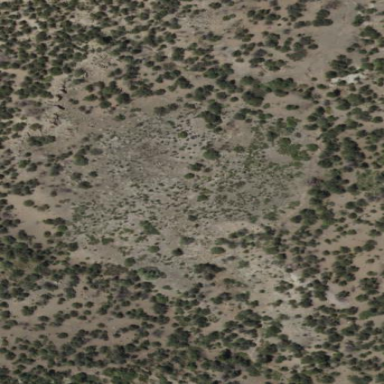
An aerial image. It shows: Area covered in scrub vegetation.